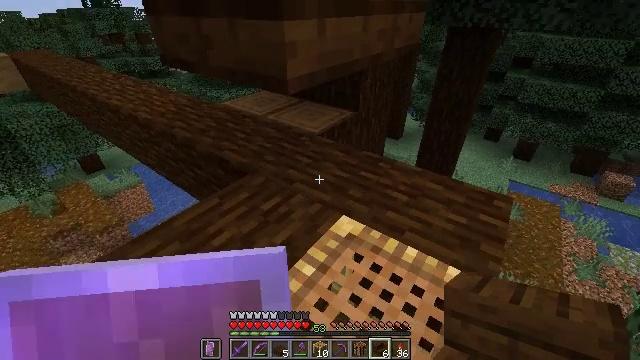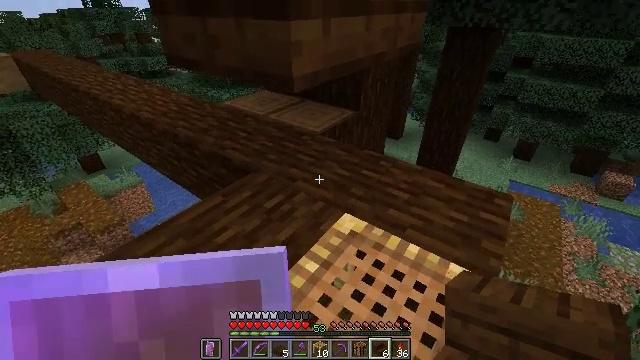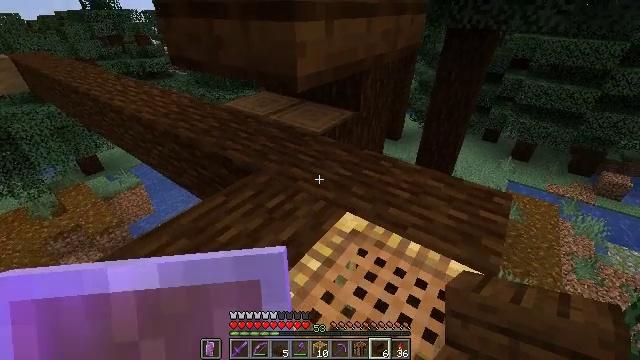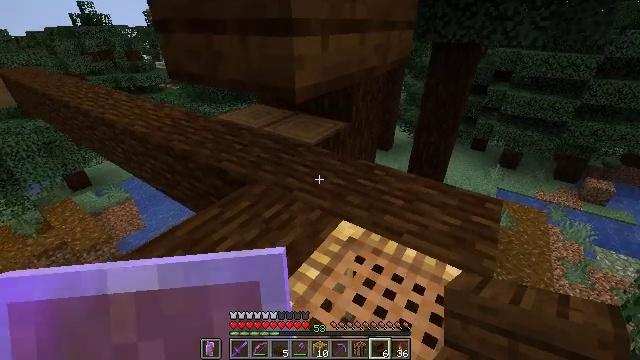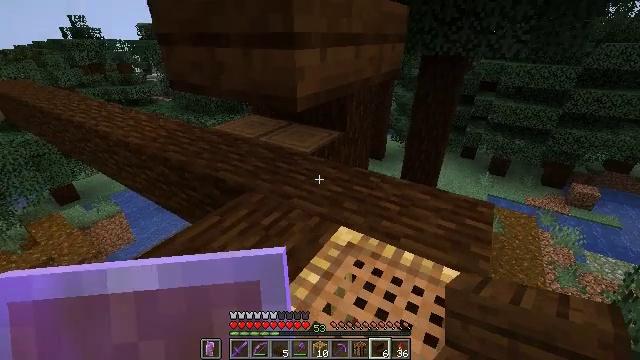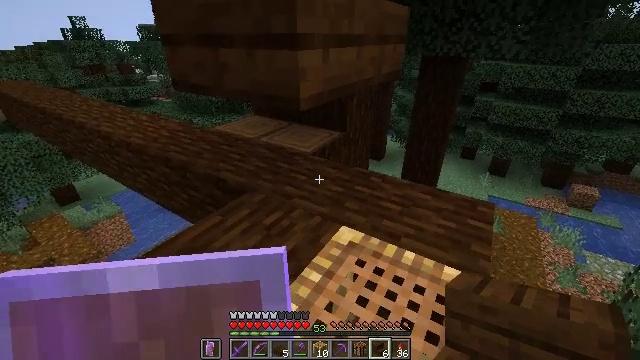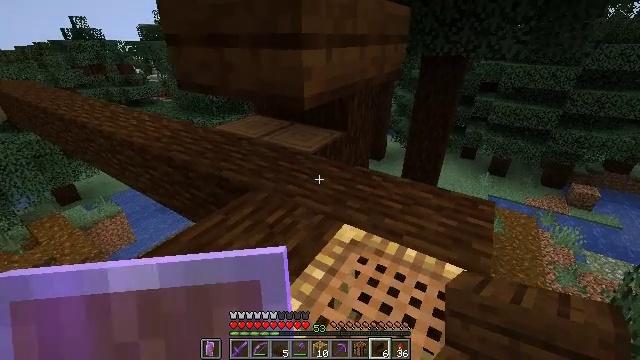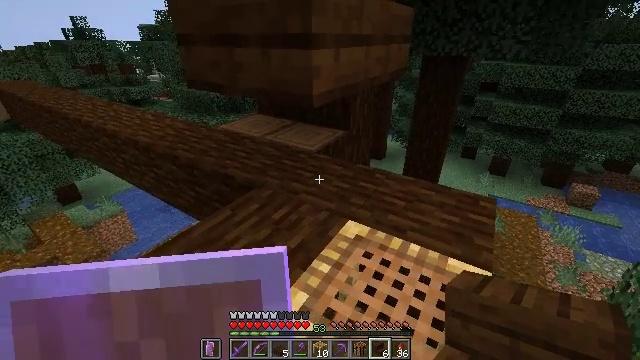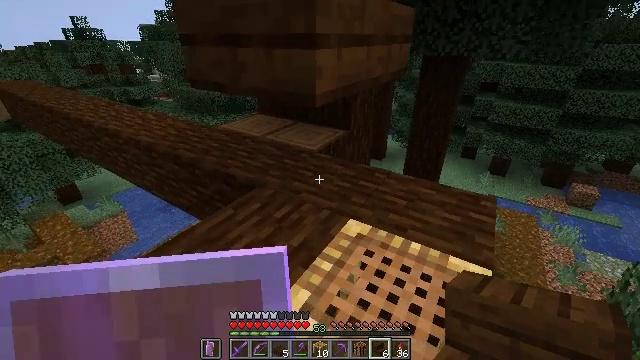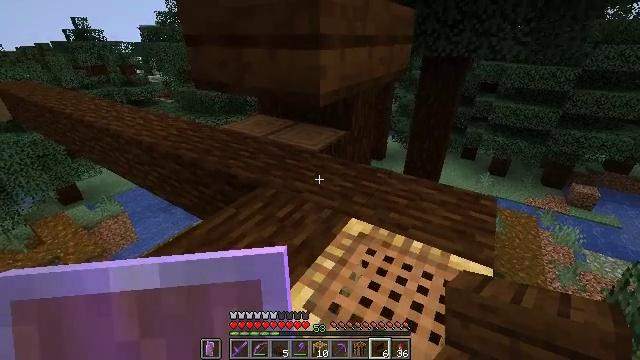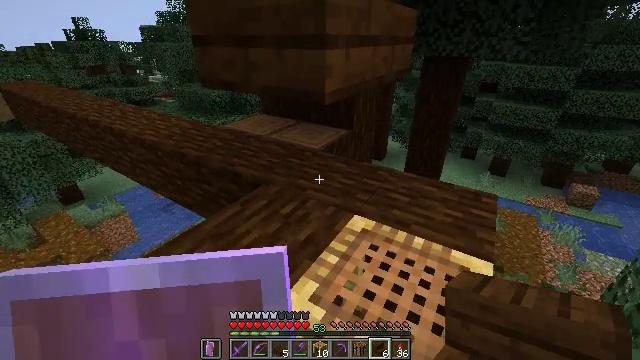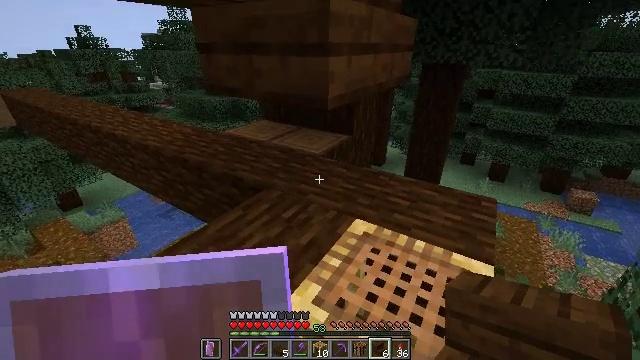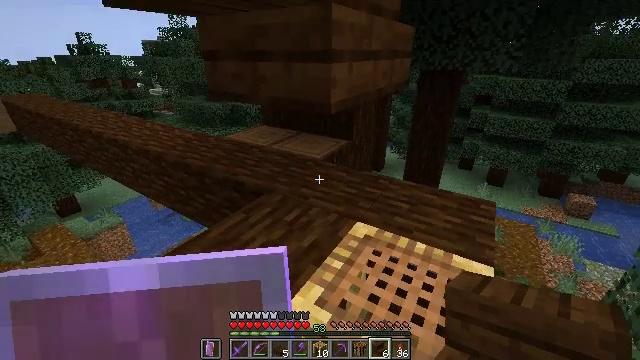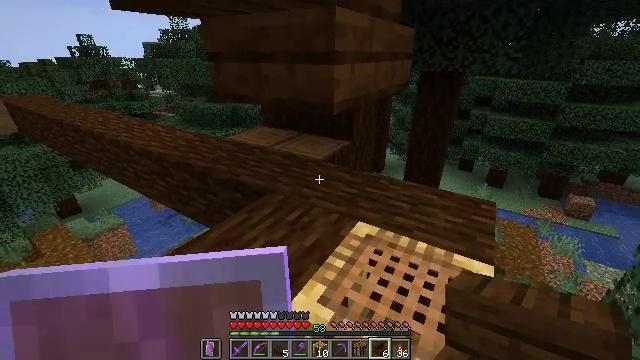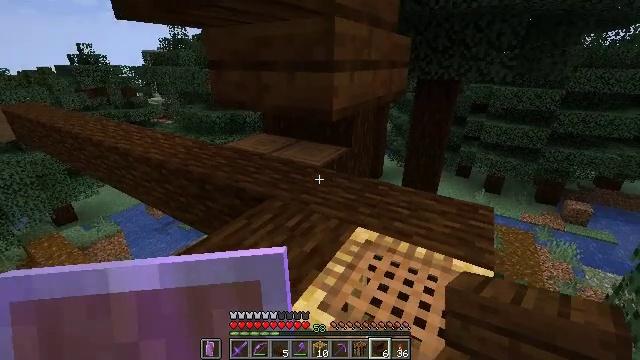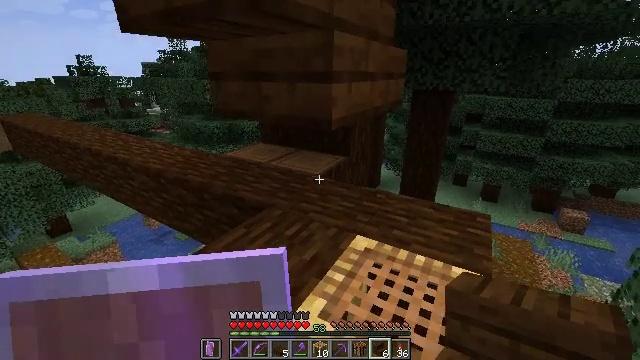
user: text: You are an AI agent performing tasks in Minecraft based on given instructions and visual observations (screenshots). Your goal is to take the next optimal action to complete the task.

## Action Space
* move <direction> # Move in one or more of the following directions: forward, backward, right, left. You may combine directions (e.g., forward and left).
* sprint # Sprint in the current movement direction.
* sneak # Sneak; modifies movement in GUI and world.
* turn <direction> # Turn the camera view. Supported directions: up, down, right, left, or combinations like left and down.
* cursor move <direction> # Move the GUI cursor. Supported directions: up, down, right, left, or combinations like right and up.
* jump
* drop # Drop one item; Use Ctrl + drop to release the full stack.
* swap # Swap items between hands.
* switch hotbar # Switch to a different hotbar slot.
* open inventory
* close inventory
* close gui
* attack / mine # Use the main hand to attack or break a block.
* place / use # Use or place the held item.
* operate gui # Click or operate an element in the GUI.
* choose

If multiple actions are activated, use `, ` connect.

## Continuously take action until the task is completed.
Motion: motion action
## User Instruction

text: Break the scaffolding for reuse.
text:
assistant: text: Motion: move left, sneak
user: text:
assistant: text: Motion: move left, sneak
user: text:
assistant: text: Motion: move left, sneak, turn right and up
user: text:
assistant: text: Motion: move left, sneak, turn right and up
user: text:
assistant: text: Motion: move left, sneak
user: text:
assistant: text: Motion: move left, sneak
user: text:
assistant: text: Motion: move left, sneak
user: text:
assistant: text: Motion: move left, sneak
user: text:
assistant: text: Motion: move left, sneak
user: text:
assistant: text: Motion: move left, sneak
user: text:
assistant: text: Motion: move left, sneak, turn up
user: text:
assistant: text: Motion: move left, sneak, turn up
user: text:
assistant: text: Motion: move left, sneak
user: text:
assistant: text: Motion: move left, sneak, turn up
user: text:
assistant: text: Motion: move left, sneak, turn up
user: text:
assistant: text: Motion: move left, sneak, turn up
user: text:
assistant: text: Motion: move left, sneak, turn up
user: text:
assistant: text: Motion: move left, sneak
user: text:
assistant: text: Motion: move left, sneak
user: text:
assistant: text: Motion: move left, sneak
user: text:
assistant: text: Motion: move left, sneak
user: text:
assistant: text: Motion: move left, sneak, turn up
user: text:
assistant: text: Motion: move left, sneak, turn right
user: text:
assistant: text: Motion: move left, sneak, turn right
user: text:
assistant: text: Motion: move left, sneak
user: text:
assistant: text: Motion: move left, sneak
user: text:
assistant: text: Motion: move left, sneak, turn right and down
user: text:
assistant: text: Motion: sneak, turn right and down
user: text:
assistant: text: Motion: sneak, turn right and down
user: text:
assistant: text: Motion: sneak